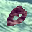
Label: 0